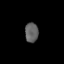
Tissue: lung
Cell type: Myeloid cells
Senescence score: 0.5696
Nuclear area (px): 257
Mean DAPI intensity: 96.848